Question: I have created a setup project in visual studio. It works fine, now when i make some changes, create new setup file and then try to execute it. It gives me this error.

I don't want user to bother with this step. I want it to update the application or uninstall it first and then install new version.
How could i do this.
Kindly guide.
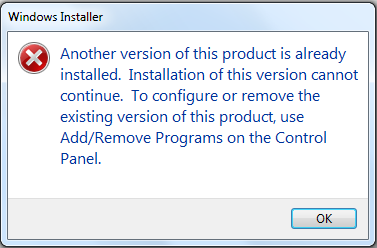
Answer: Windows Installer automatically uninstalls the old version if you increase your package <URL>. This can be done in the project Properties pane.
If you don't do this, you need to uninstall your old package manually using the Control Panel applet.